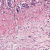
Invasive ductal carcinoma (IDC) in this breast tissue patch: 1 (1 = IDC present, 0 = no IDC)